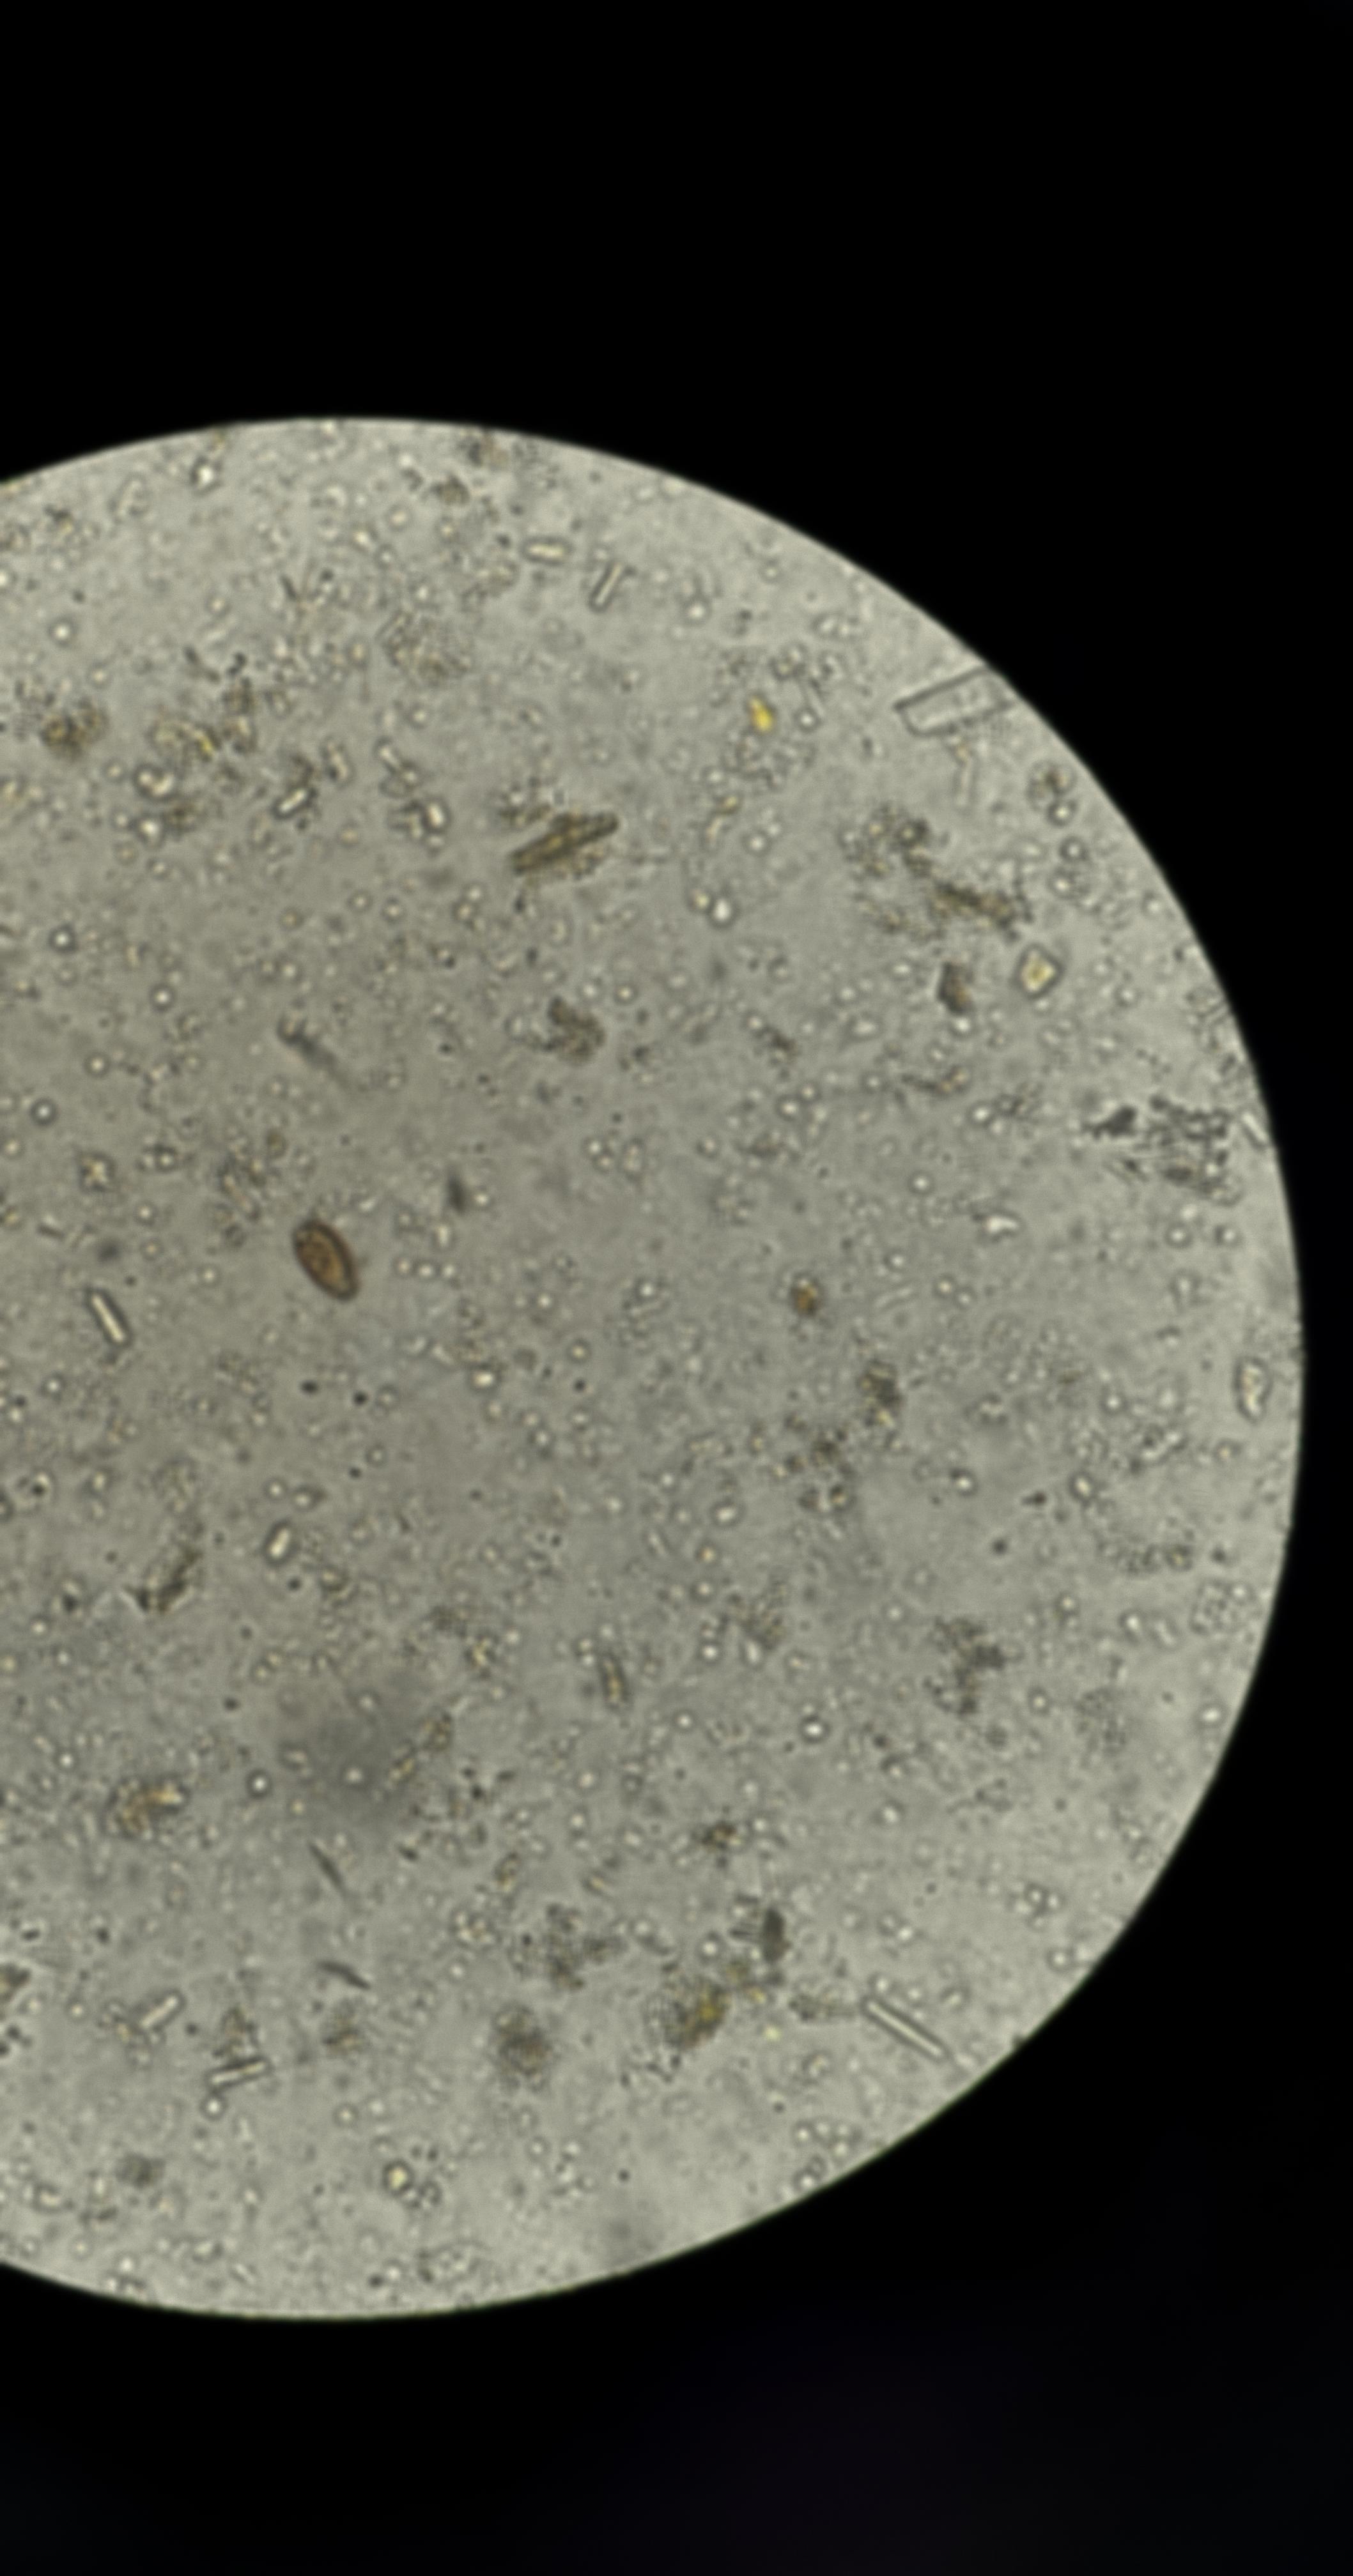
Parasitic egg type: Opisthorchis viverrine